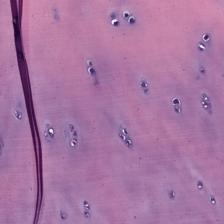
Label: Non-Tumor